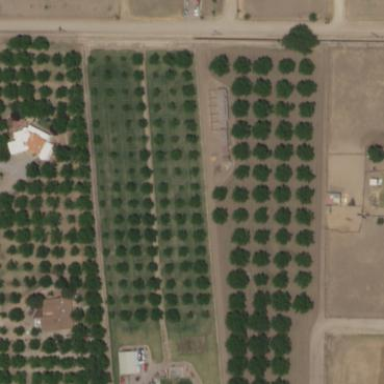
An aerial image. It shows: Orchard.